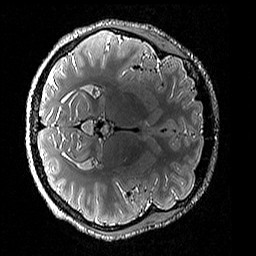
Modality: T2w
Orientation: axial
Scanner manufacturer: siemens
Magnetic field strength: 3 T
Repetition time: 3.2 s
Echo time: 0.428 s